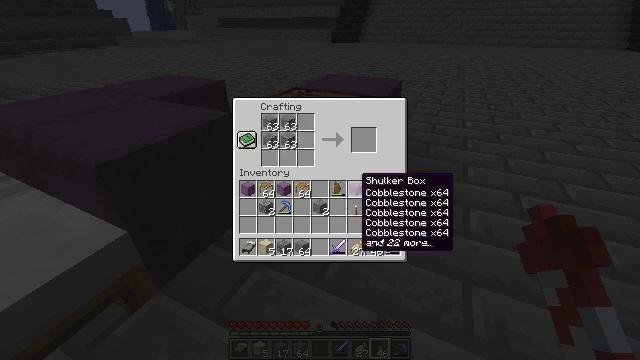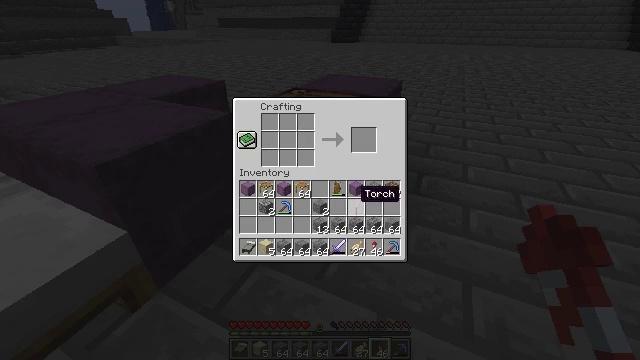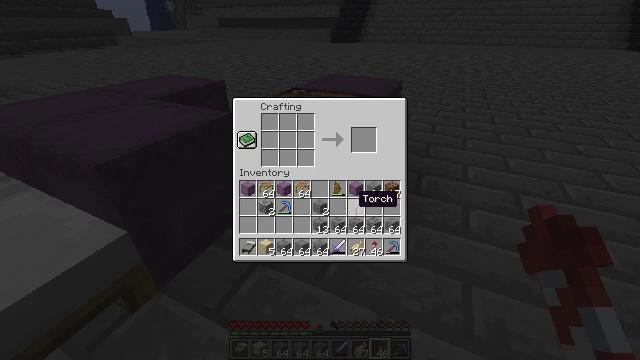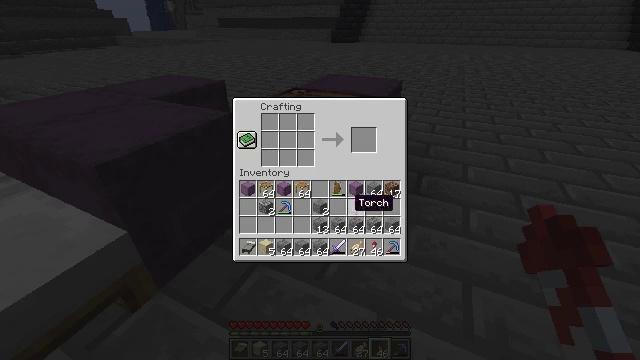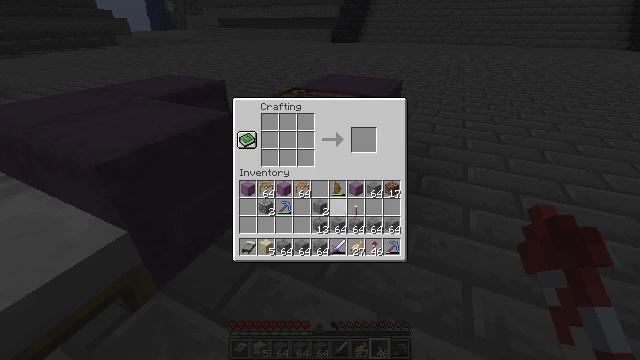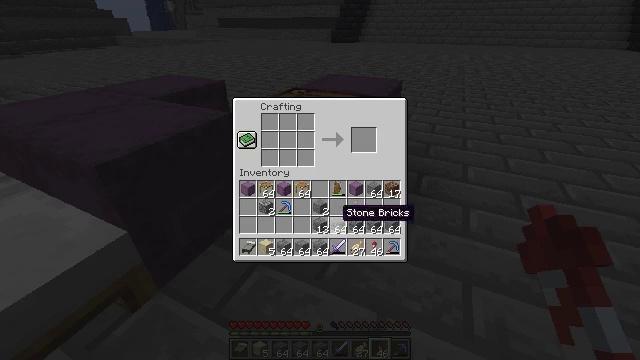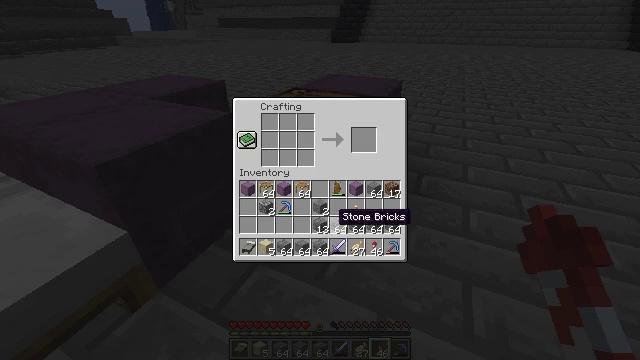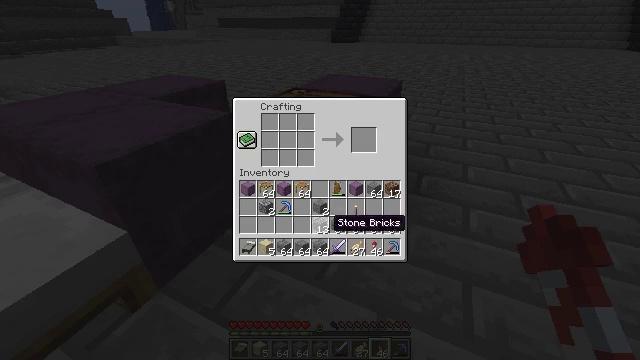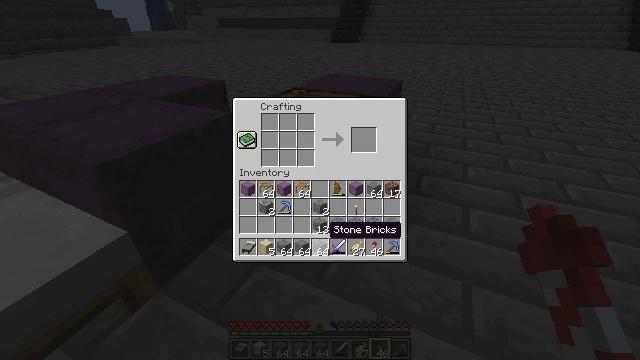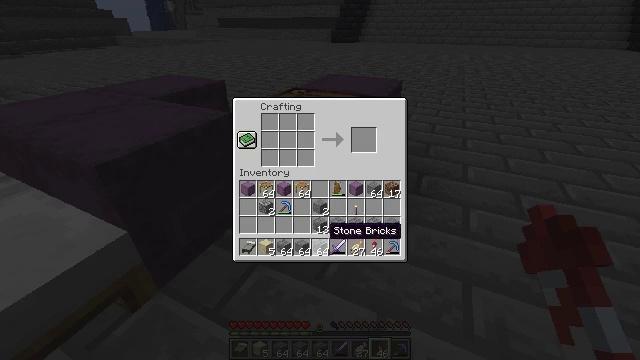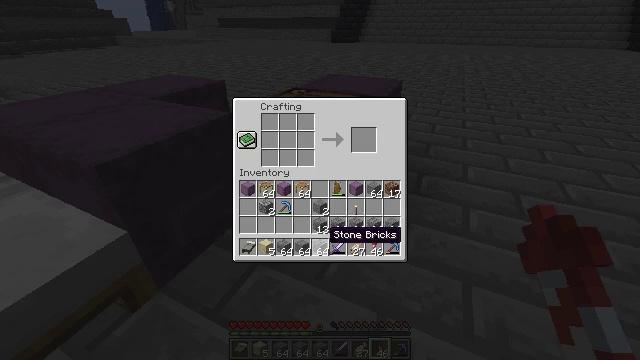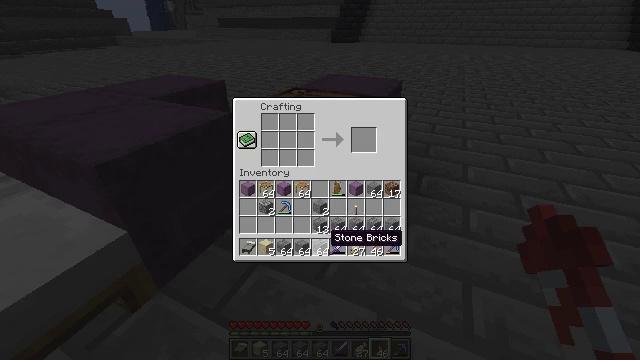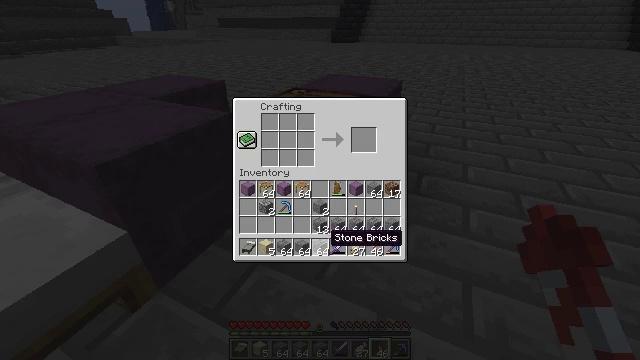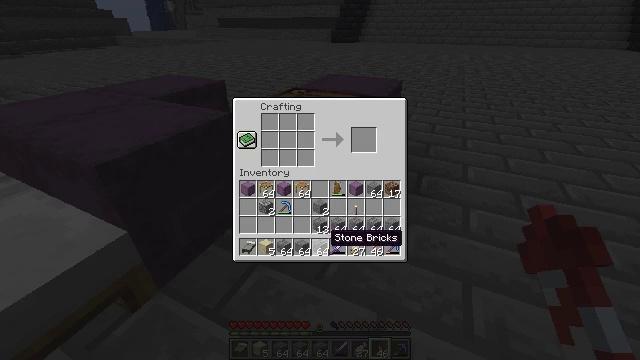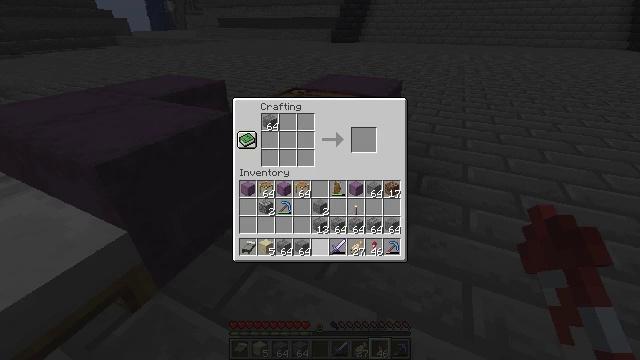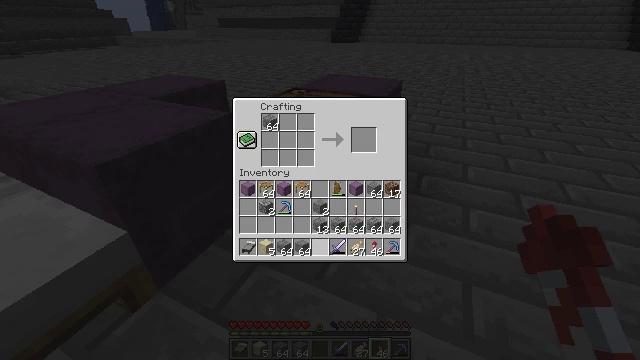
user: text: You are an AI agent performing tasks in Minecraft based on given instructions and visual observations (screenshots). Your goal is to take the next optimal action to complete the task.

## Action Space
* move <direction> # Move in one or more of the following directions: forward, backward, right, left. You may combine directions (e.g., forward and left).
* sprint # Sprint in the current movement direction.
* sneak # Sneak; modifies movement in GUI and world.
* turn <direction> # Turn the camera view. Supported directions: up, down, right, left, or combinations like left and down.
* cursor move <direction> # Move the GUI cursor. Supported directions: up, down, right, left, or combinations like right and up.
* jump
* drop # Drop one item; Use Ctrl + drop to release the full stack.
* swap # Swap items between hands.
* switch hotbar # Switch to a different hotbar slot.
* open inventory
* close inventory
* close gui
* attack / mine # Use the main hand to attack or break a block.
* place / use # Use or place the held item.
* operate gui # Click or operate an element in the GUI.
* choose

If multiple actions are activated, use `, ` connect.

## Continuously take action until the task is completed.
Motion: motion action
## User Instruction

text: Craft stone brick slabs.
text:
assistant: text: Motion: sneak, cursor move down, open gui
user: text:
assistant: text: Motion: sneak
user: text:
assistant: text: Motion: sneak
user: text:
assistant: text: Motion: sneak
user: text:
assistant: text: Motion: sneak, cursor move left
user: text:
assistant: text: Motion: sneak
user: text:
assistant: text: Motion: sneak
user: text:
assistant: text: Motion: sneak
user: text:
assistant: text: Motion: sneak
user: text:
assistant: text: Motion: sneak
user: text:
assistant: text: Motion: sneak
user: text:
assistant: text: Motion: sneak
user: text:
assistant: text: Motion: sneak
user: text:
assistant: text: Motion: sneak, choose
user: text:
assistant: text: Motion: sneak, choose
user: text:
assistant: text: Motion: sneak, cursor move right and up
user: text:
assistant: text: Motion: sneak
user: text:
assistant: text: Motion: sneak
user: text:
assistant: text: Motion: sneak, choose
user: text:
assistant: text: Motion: sneak, choose
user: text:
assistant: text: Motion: sneak, cursor move right
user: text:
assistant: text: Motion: sneak, choose
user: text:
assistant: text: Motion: sneak, choose
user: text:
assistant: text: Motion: sneak, choose
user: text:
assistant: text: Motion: sneak
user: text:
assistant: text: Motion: sneak, cursor move up
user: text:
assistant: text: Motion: sneak, cursor move up
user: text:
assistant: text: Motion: sneak
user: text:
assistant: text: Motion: sneak
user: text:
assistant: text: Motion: sneak